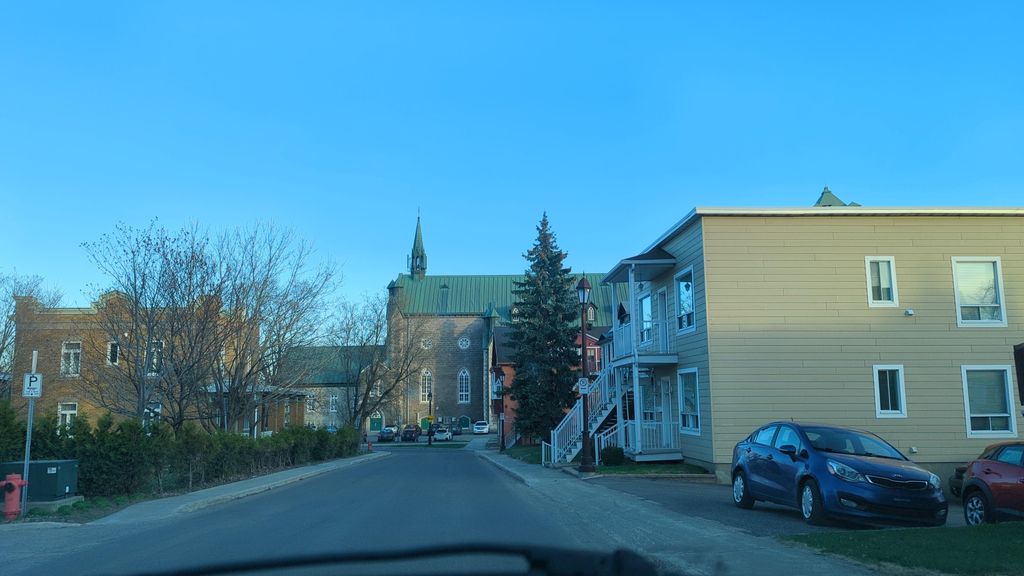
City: quebec_city